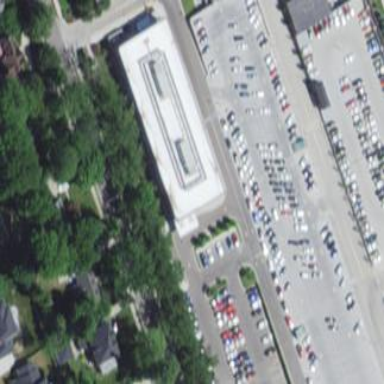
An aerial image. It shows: Multi-storey parking building.